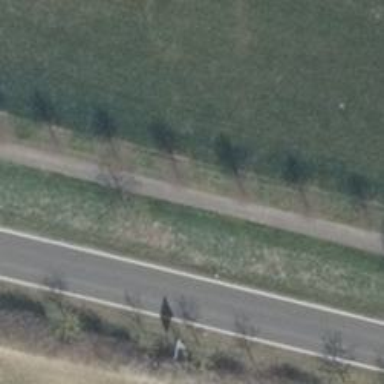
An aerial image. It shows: Cycleway.